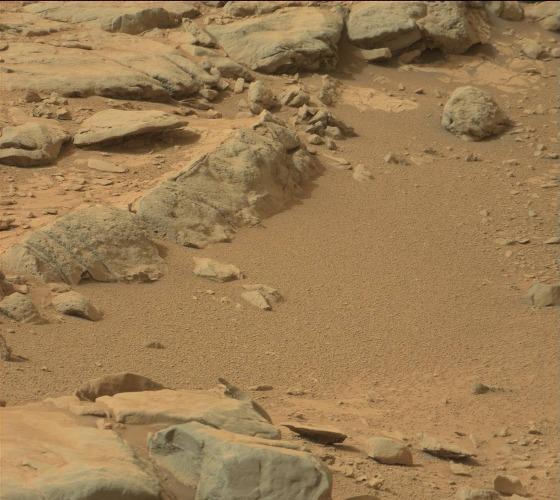
Terrain classes present: Bedrock, Gravel / Sand / Soil, Rock, Shadow